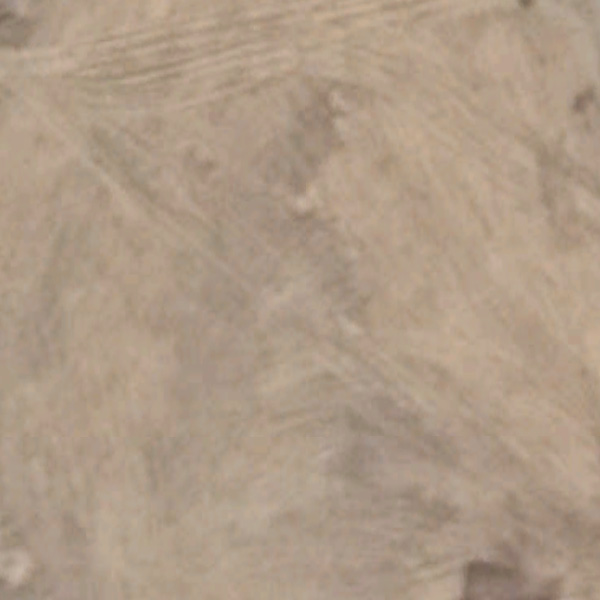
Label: BareLand